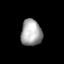
Tissue: lung
Cell type: Endothelial cells
Senescence score: 0.5442
Nuclear area (px): 540
Mean DAPI intensity: 166.431